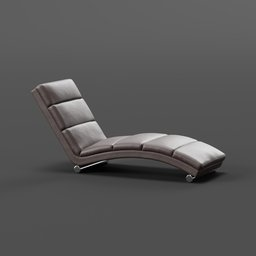
Label: furniture